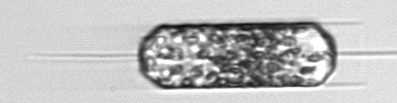
Label: Ditylum_brightwellii